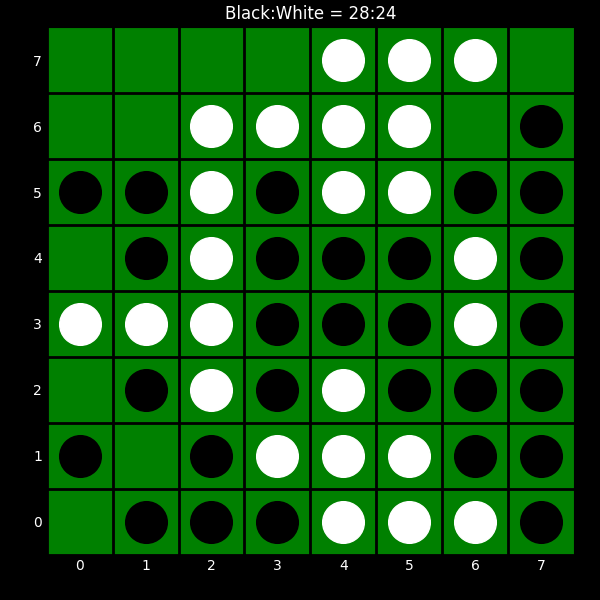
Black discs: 28
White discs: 24